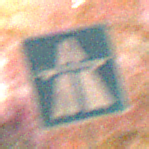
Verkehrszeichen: Autobahn
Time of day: Night
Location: Outdoor (Nature)
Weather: Clear
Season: NotSpecified
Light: Natural